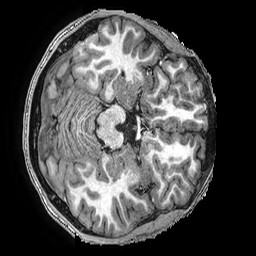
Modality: T1w
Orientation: axial
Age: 17
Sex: male
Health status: ill
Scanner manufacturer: ge
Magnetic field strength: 3 T
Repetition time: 0.0077 s
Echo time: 0.003436 s